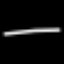
Label: line